Question: MY AIM
Use jQuery UI Autocomplete to search for a book and when a book is clicked from the suggestion dropdown, populate the remainder of the HTML form with details of the book selected by using the 'select' function of the autocomplete.
THE PROBLEM
As long as the returned data does not contain a line break (I have a table field called 'description' in the database and it has line breaks in the stored data ) the autocomplete works like a charm. But if I include the 'description' field data into the returned array, the suggestion dropdown fails to show up. However when checked with Firebug, data is being returned; just not showing up
THE CODE
'''
// STORING INFORMATION FROM THE DATABASE
$items[$r['book_id']] = array('name'=>$r['book_name'],
'category'=>$r['c_id'],
'author'=>$r['book_author'],
'vendor'=>$r['book_publisher'],
'edition'=>$r['book_edition'],
Culprit here --> 'description'=>$r['book_description'],
'price'=>$r['book_price'],
'date'=>$r['date']);
// DATA FOR POPULATING THE HTML FORM (USING ui.item.<index name>)
$result = array();
foreach ($items as $key=>$value)
{
array_push($result, array("id"=>$key,
"label"=>$key."-".$value['name'],
"value" => strip_tags($value['name']),
"name" => $value['name'],
"cat" => $value['category'],
"author" => $value['author'],
"vendor" => $value['vendor'],
"edition" => $value['edition'],
"description" => $value['description'],
"price" => $value['price'],
"date" => $value['date']));
}
// $result is then supplied to a function which converts the data to json
'''
If I remove the 'description' entry from the '$items' and '$result' arrays, everything works as expected. I tried a couple of things after going through SO threads here:
WHAT I TRIED
Tried 'str_replace('
', '\n', $r['book_description'])'
Tried 'str_replace('<br />', '\n', $r['book_description'])'
Out of frustration even tried 'urlencode($r['book_description'])'
But none of them seemed to work. Is there a workaround for this one?
Thanks in advance.
---
Using 'json_encode' on the returned set is resulting into:

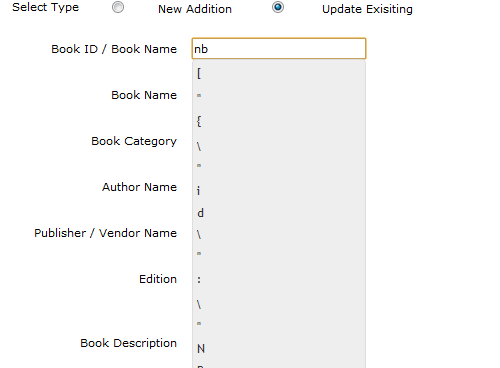
Answer: Are you using <URL>? ..It should escape everything for you. You could also try something like
'''
$newDesc = str_replace(PHP_EOL, "", $r['book_description']);
'''
or
'''
$newDesc = str_replace(chr(10), "", $r['book_description']);
$newDesc = str_replace(chr(13), "", $newDesc);
'''